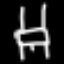
Label: chair